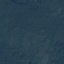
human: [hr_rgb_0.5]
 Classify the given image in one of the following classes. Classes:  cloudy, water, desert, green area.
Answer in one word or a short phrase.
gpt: green area